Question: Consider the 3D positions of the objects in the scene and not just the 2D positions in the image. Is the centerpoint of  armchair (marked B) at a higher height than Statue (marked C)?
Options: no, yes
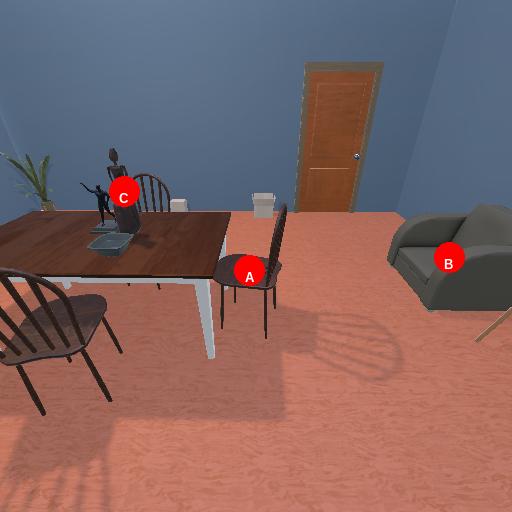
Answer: no